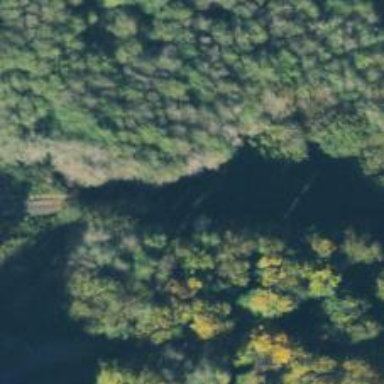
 with the note indicating it has been repurposed as rail-trail."